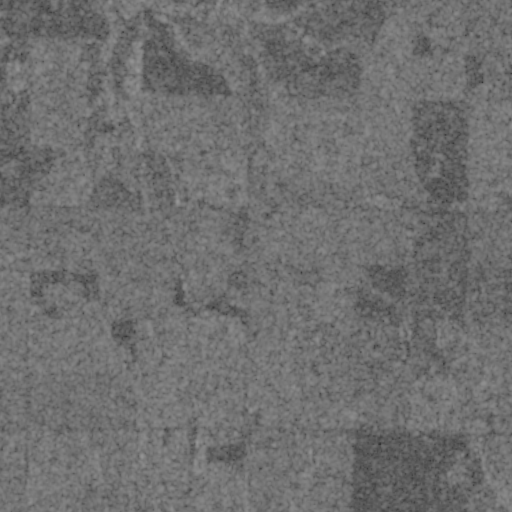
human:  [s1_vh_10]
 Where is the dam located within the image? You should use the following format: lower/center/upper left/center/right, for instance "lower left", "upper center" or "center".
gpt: The dam is located in the center of the image.
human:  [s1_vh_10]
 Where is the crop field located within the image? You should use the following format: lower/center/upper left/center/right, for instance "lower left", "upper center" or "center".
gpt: There is no crop field in the image.

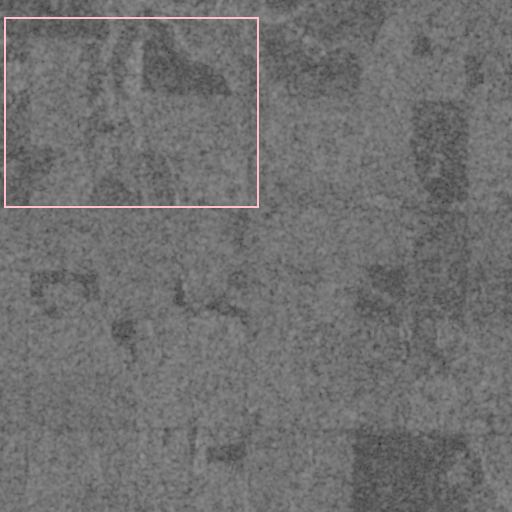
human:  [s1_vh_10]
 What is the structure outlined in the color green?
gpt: There is no green outline.
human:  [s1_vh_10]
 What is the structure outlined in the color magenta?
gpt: There is no structure outlined in magenta.